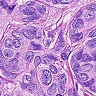
Metastatic tissue present: yes